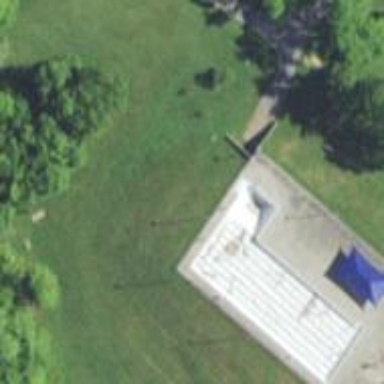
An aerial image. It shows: Outdoor swimming pool set in the ground.